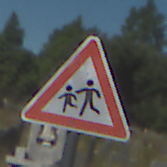
Verkehrszeichen: KinderRechts
Umgebung: Outdoor, Special
Tageszeit: Midday
Wetter: PartlyCloudy
Licht: Natural
Jahreszeit: NotSpecified
Kontrast: HighContrast